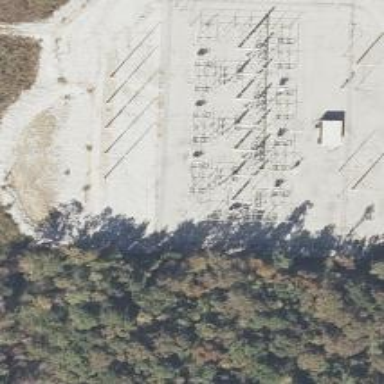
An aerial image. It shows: Switch used for power control.